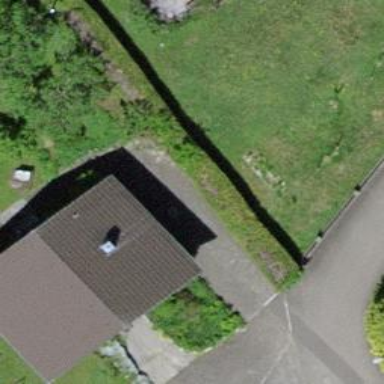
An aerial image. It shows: Simple house.